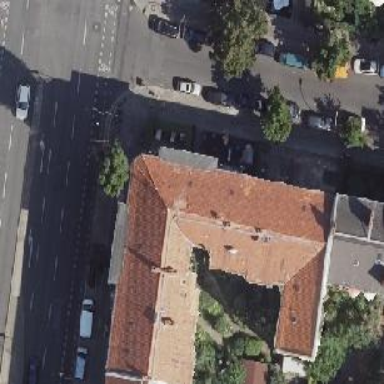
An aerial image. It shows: Pub.